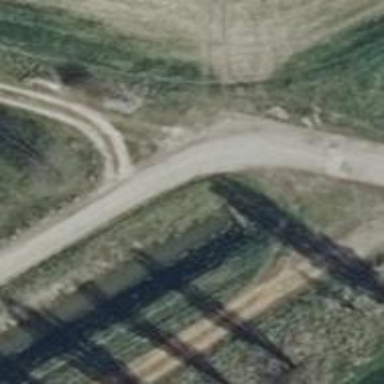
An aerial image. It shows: Unclassified road.